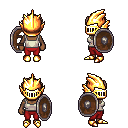
a pixel art fantasy rpg character, female body template, human, dark skin, white pirate shirt, red pants, white blonde bedhead hairstyle, gold helm, gold boots, shield, four views (front, back, left, right), 2x2 character sprite sheet, small pixel art, hard edges, no anti-aliasing